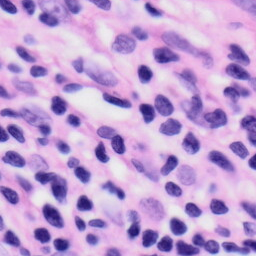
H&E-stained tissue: Skin